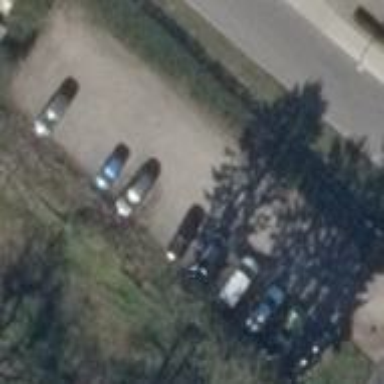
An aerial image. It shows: Parking area with surface.